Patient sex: M
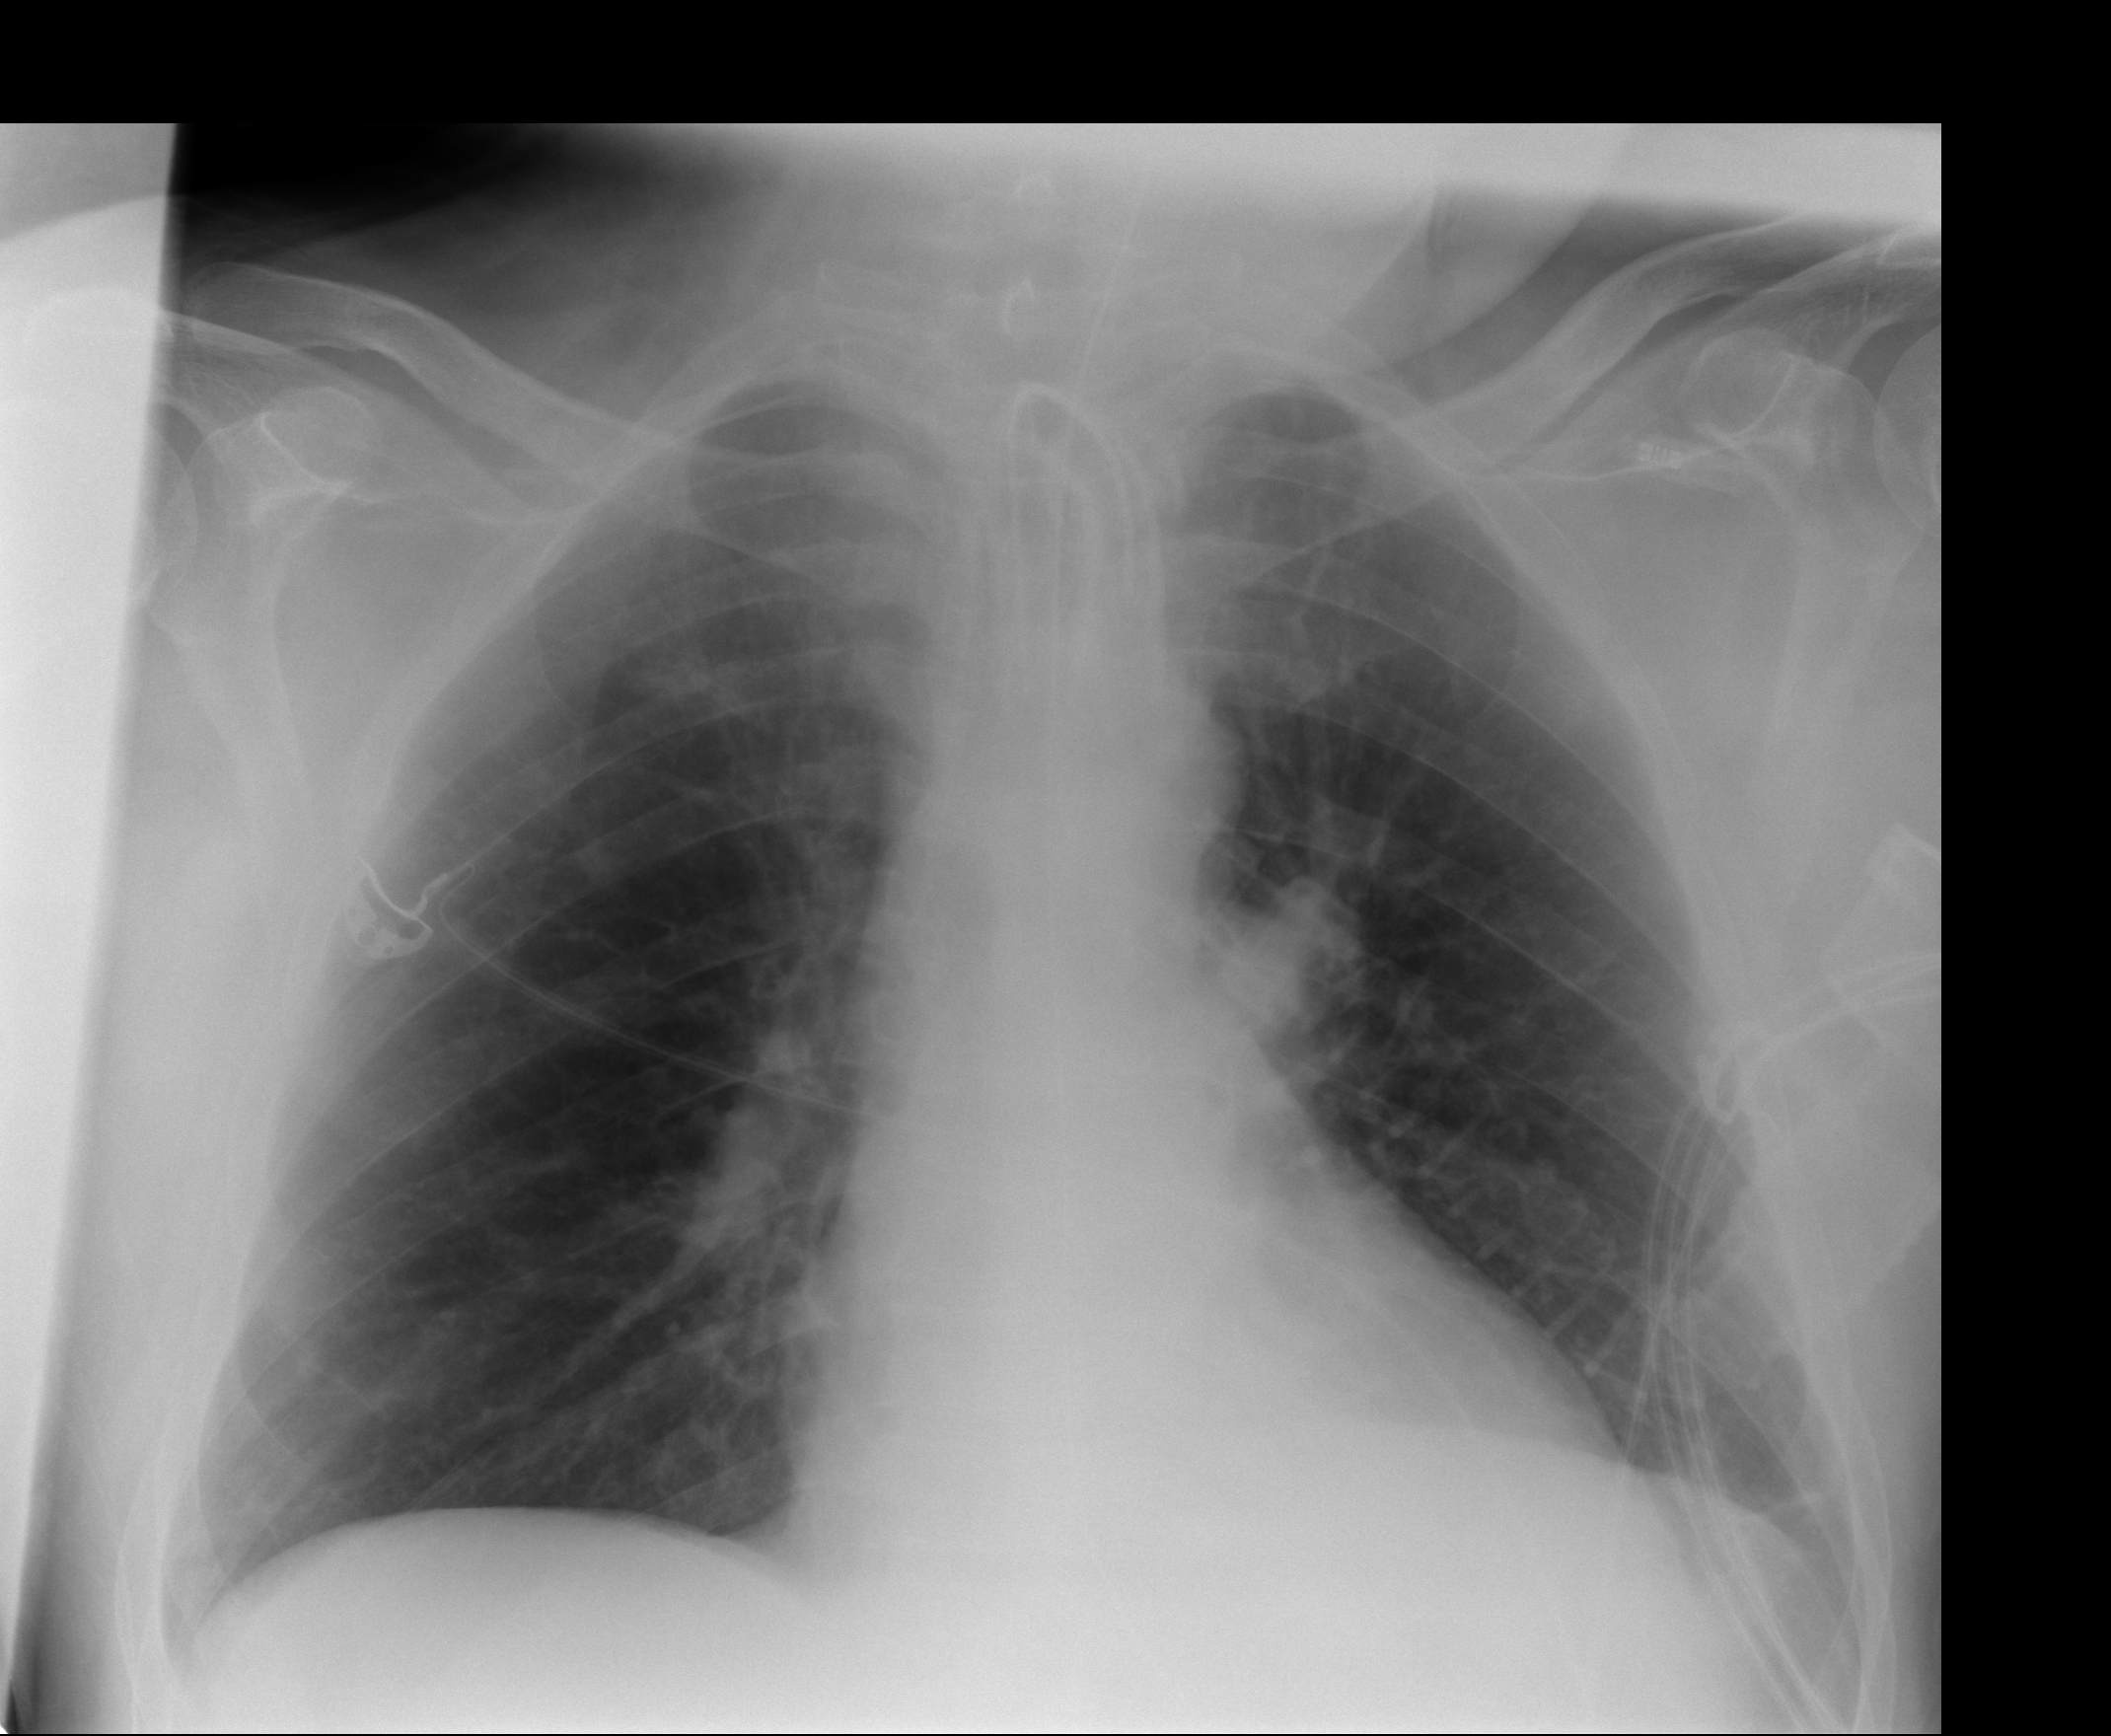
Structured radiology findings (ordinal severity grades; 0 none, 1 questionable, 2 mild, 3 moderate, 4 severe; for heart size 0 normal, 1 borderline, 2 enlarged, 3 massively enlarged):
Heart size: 2
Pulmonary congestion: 0
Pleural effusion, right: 0
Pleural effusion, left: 1
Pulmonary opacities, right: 0
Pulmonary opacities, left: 0
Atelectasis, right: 2
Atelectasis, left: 2